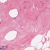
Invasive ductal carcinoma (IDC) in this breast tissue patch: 0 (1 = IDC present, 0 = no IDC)